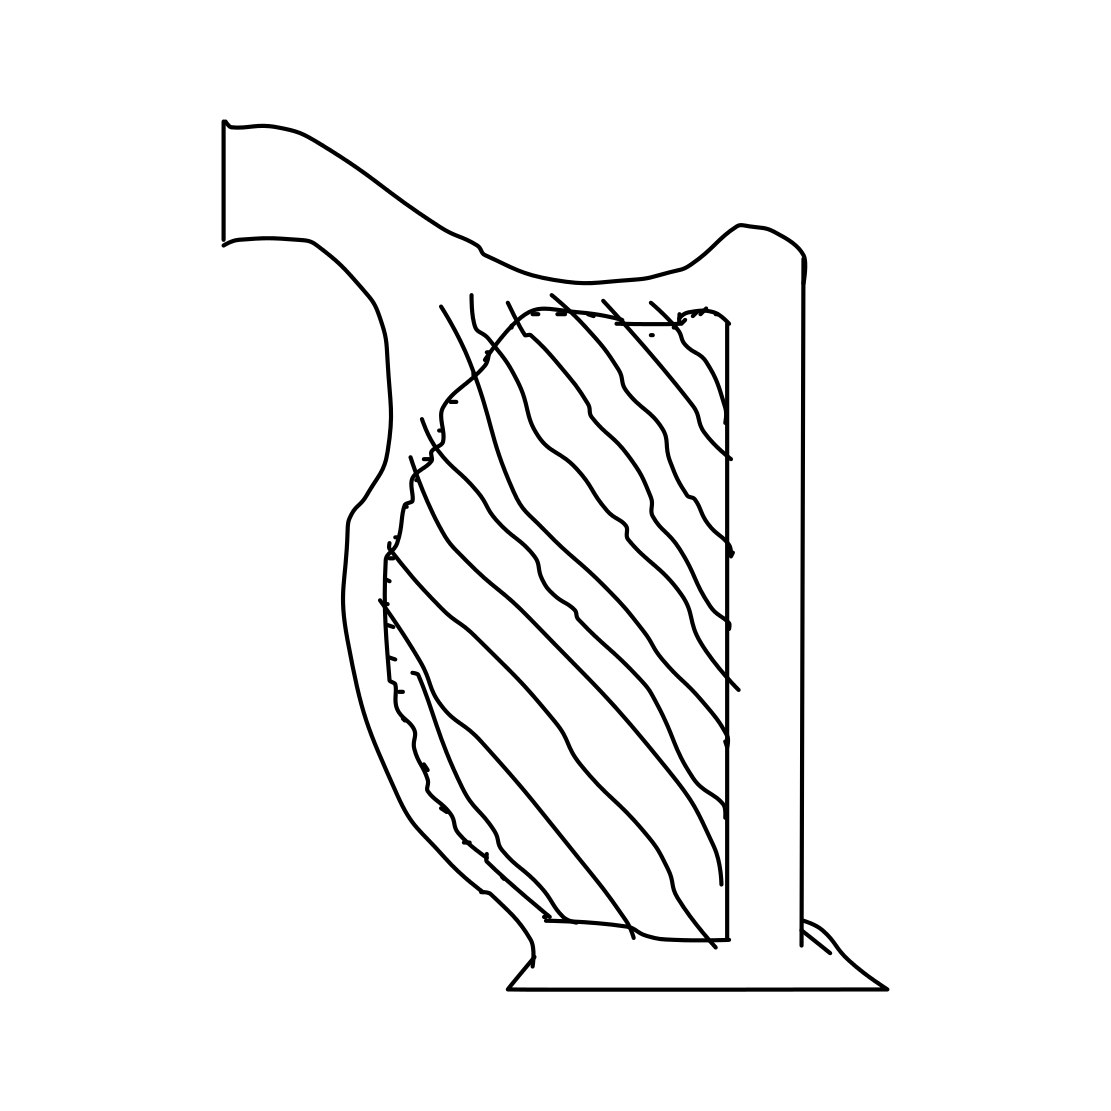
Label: harp